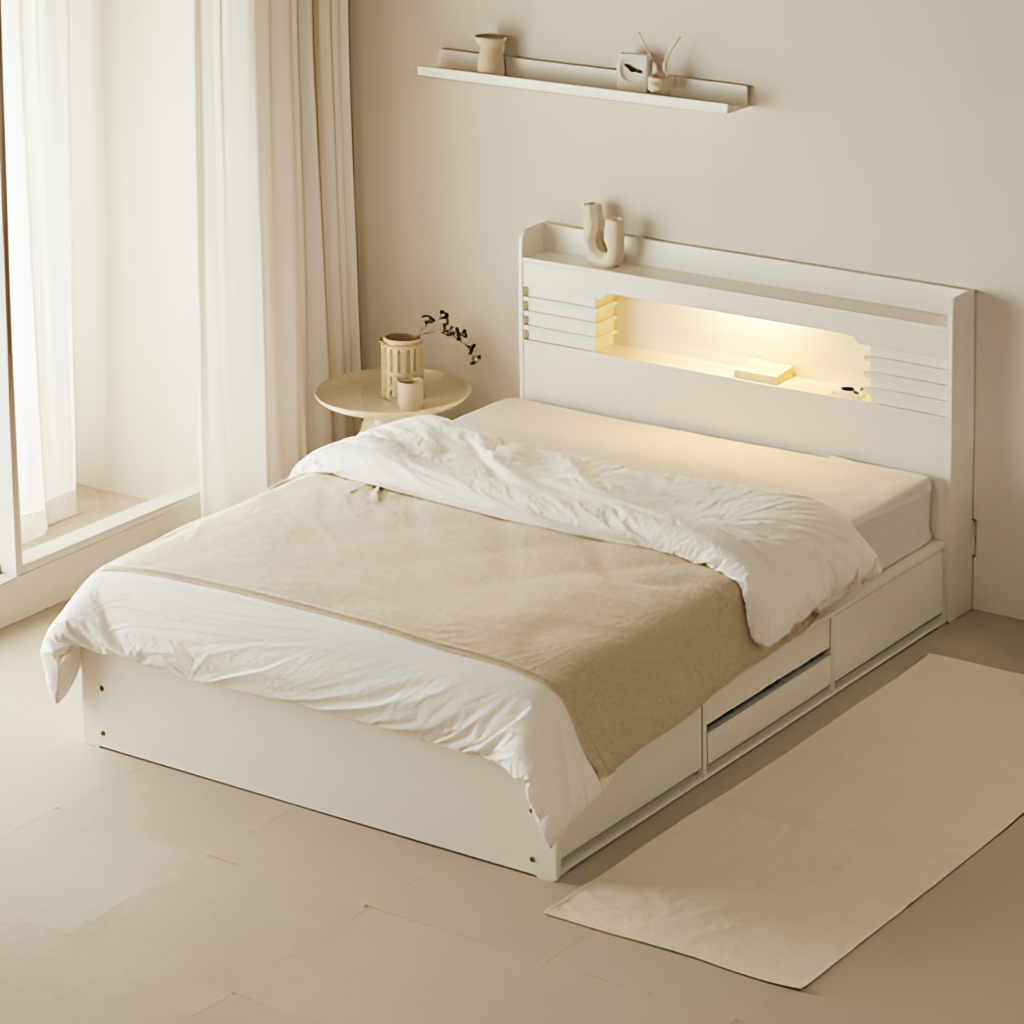
bedroom, wood backlit headboard bed, beige tile flooring, with large square pattern, minimalist, beige paint wallpaper, with solid pattern